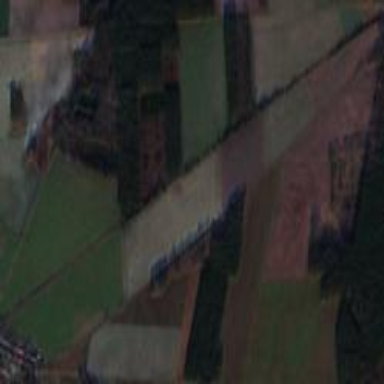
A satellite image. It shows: View of farmland.